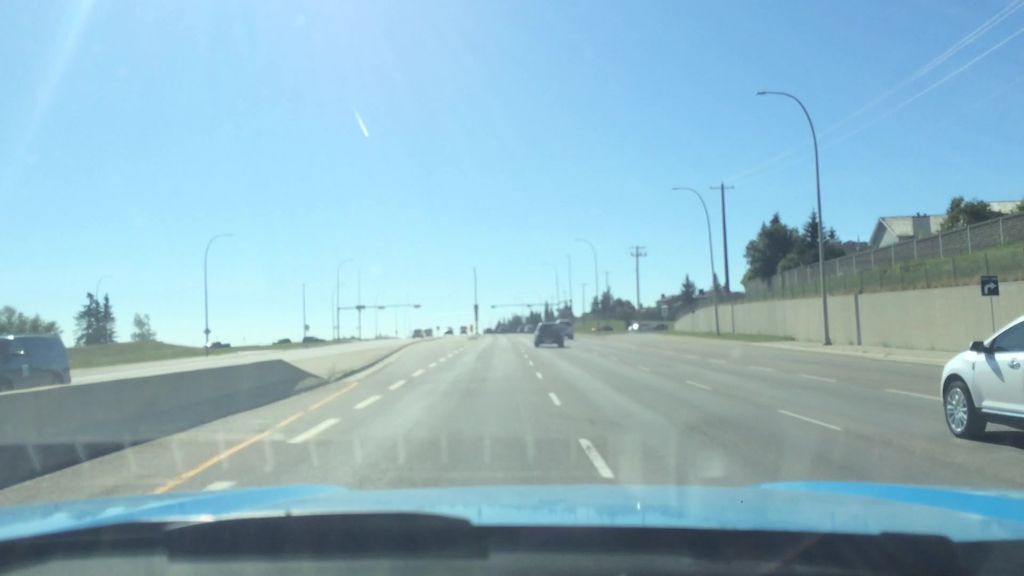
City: calgary